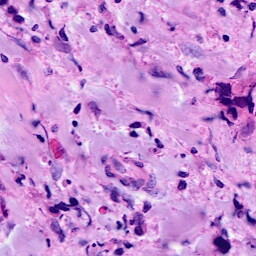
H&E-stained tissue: Breast